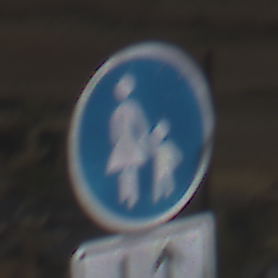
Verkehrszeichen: Gehweg
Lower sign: RichtungsangabeDurchPfeile8
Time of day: Midday
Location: Outdoor (Nature)
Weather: Clear
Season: NotSpecified
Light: Natural